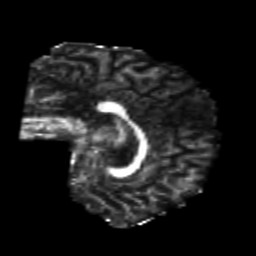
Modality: FA
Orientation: sagittal
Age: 20
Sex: female
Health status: healthy
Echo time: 0.074 s